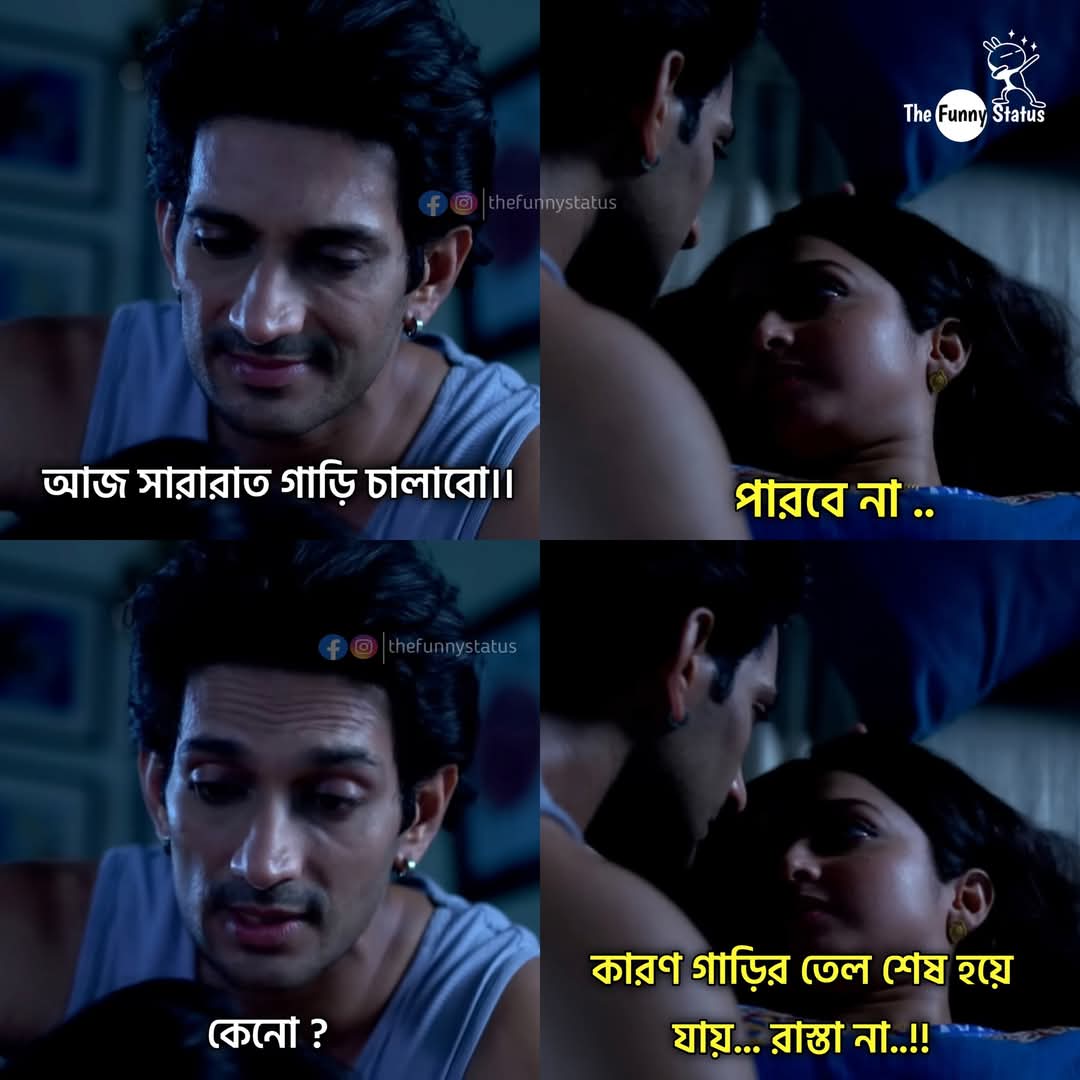
Text: আজ সারারাত গাড়ি চালাবো।।
পারবে না ..
কেনো?
কারণ গাড়ির তেল শেষ হয়ে যায়... রাস্তা না..!!
Label: Non Hate